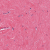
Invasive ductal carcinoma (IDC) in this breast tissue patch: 0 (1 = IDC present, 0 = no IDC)